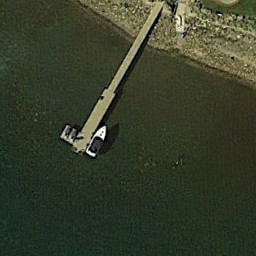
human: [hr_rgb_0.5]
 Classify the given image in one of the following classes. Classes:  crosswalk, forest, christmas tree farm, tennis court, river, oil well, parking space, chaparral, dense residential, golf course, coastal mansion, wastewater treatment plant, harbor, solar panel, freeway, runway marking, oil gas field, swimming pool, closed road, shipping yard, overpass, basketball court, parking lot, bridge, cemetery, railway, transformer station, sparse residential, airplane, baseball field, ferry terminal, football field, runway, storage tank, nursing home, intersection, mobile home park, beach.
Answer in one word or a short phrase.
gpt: ferry terminal